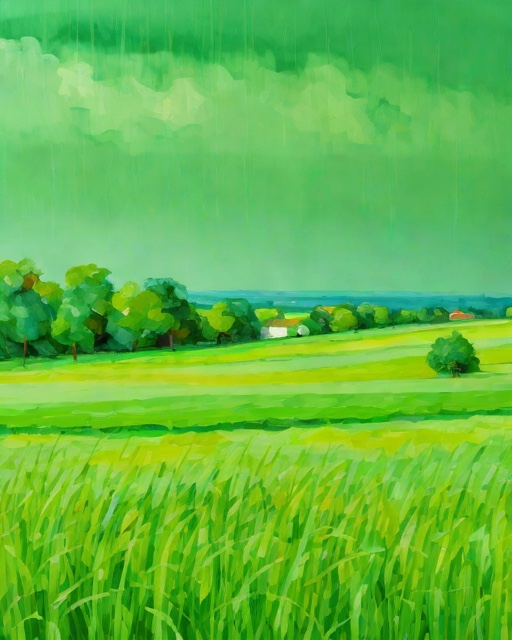
Category: Spring